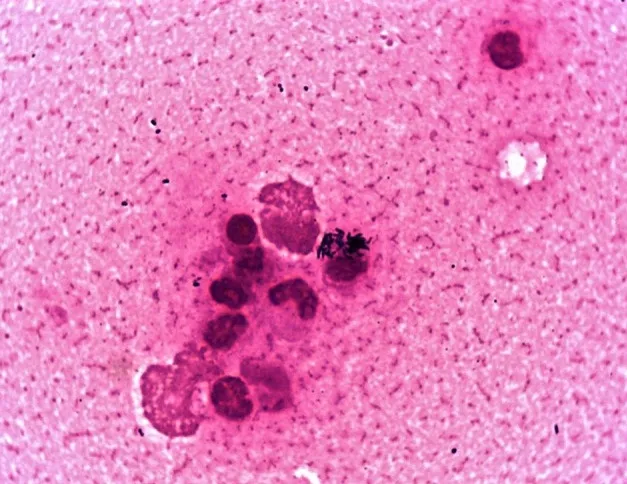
Gram-stained smear of the horse's nasal exudate showing numerous intracellular C. ulcerans with lesser amounts of Streptococcus zooepidemicus.
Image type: pathology (h&e)